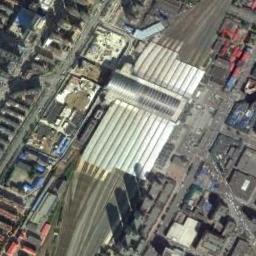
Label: railway_station